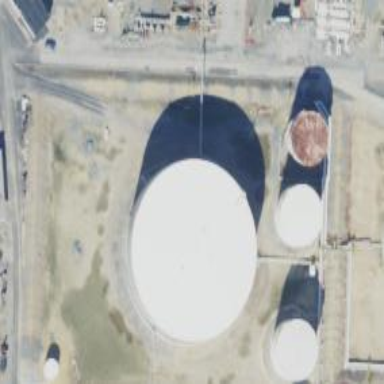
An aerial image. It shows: Building with storage tank.